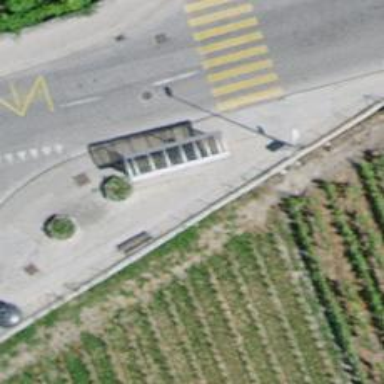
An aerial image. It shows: Bus stop with shelter. It is platform for public transport.